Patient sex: M
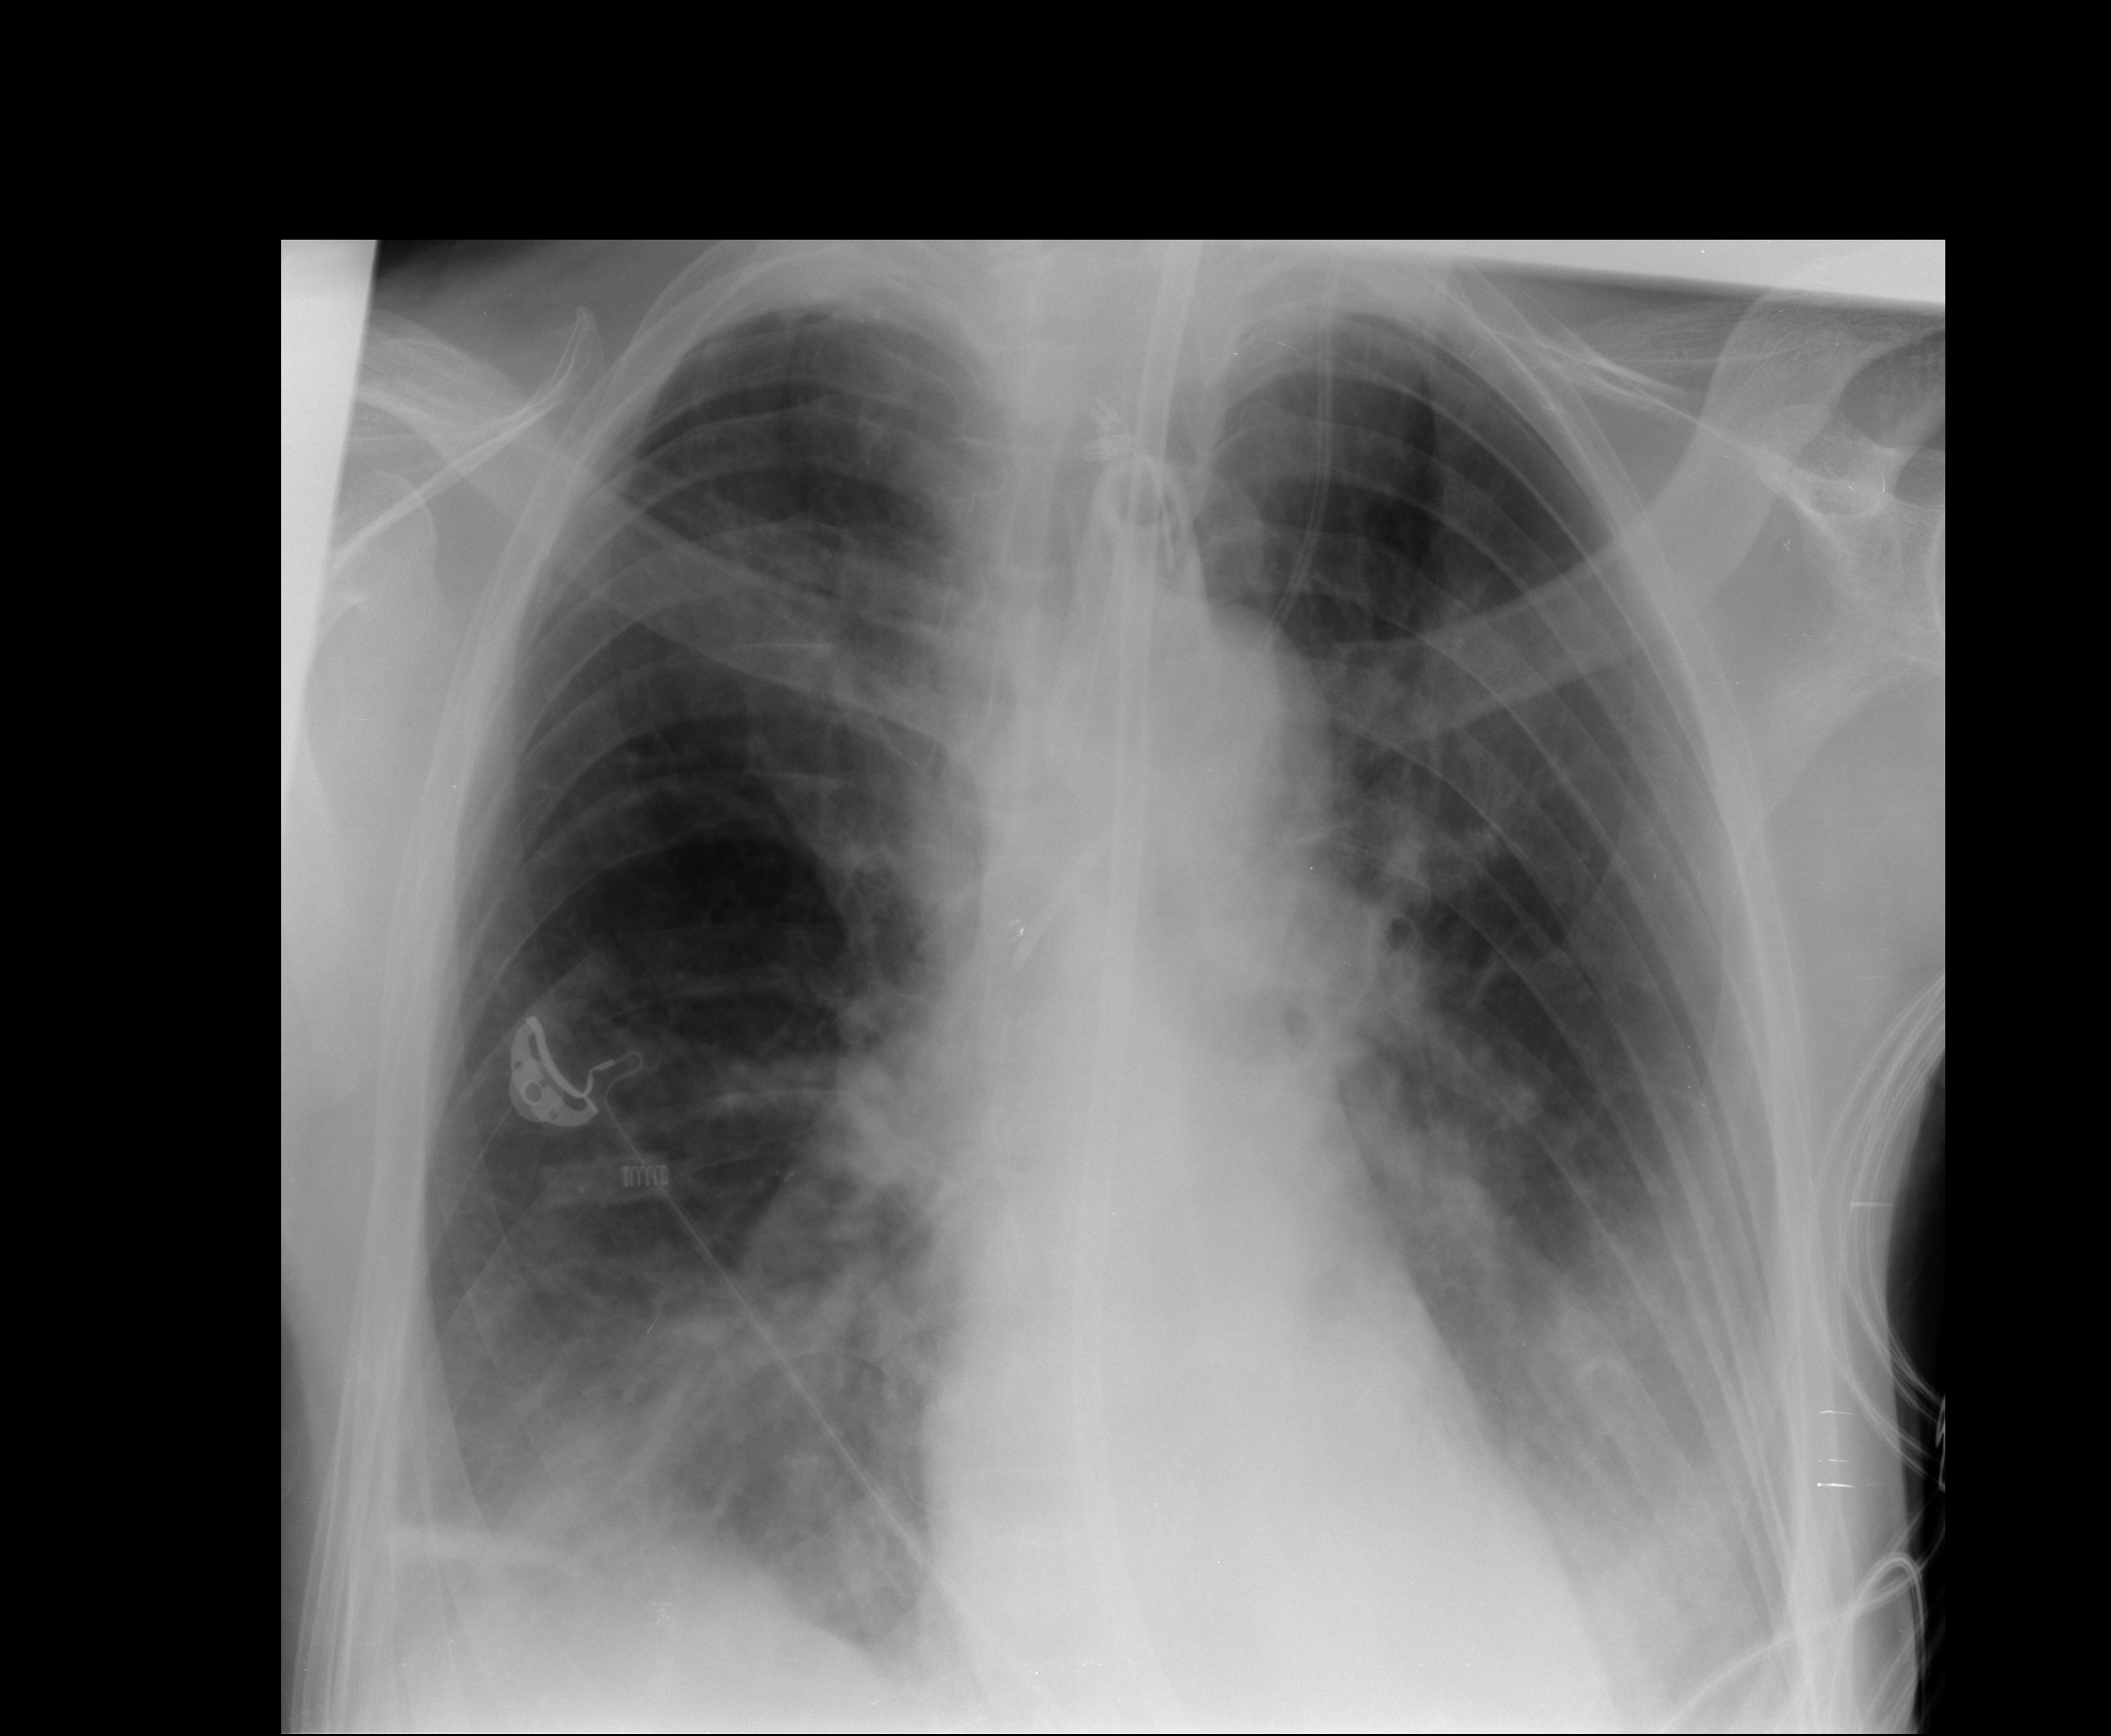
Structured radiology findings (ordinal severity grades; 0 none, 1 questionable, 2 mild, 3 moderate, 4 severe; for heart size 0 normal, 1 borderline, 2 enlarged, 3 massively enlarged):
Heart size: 0
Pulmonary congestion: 1
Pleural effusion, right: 2
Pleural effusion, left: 2
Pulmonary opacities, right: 2
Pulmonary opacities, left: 2
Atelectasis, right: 2
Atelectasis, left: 2